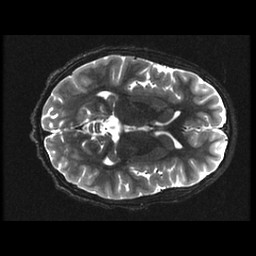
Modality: T2w
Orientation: axial
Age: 10
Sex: female
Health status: ill
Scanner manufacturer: ge
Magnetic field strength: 3 T
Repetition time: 7.5 s
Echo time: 0.1015 s